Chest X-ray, PA view. Patient: 33 years old, sex M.
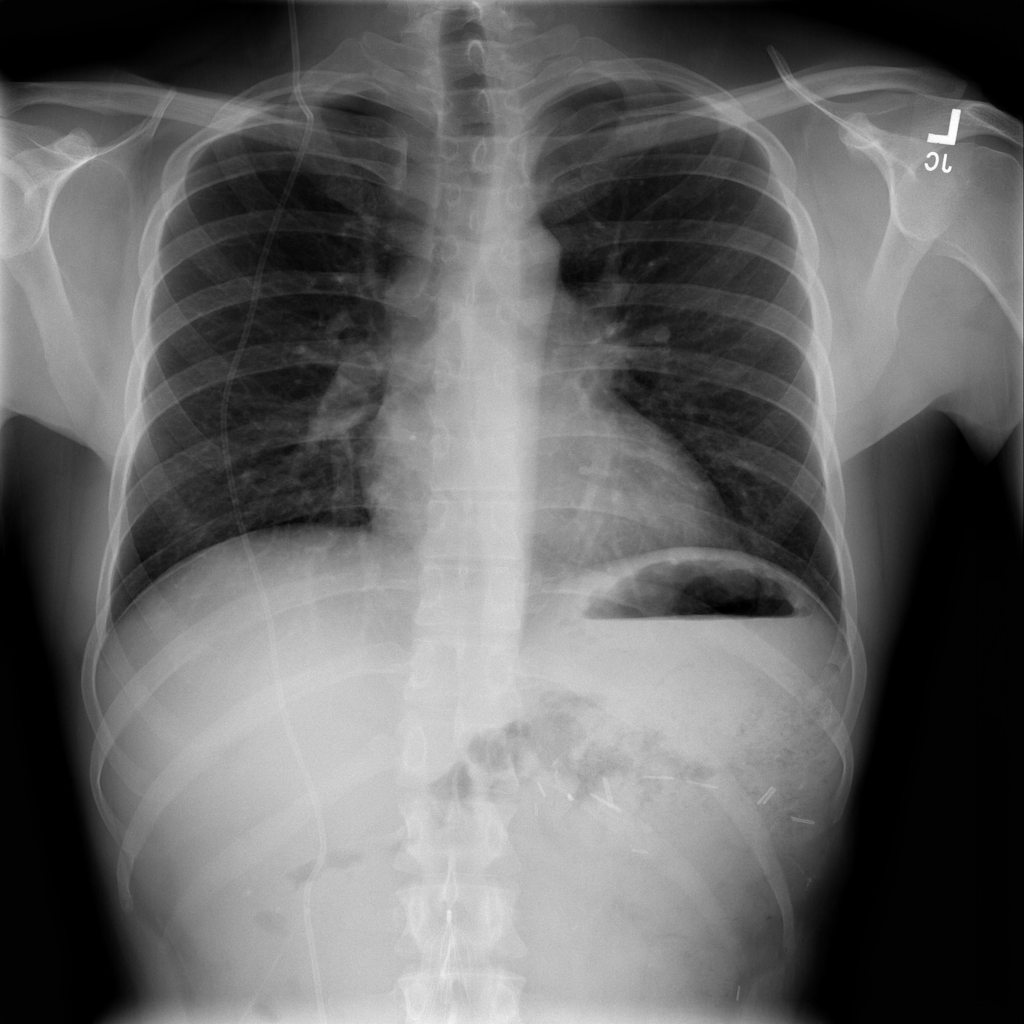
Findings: No Finding